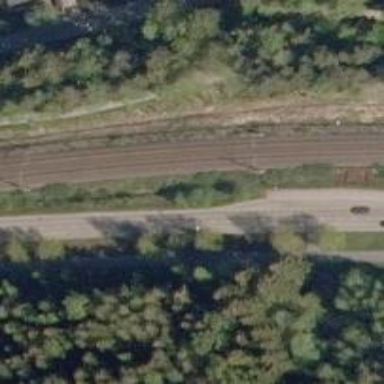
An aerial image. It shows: Railway track with continuous electrified contact lines.